Interaction volume radius: 10 \u00c5
Interaction volume height: 40 \u00c5
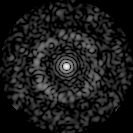
Disorder parameter: 0.8366